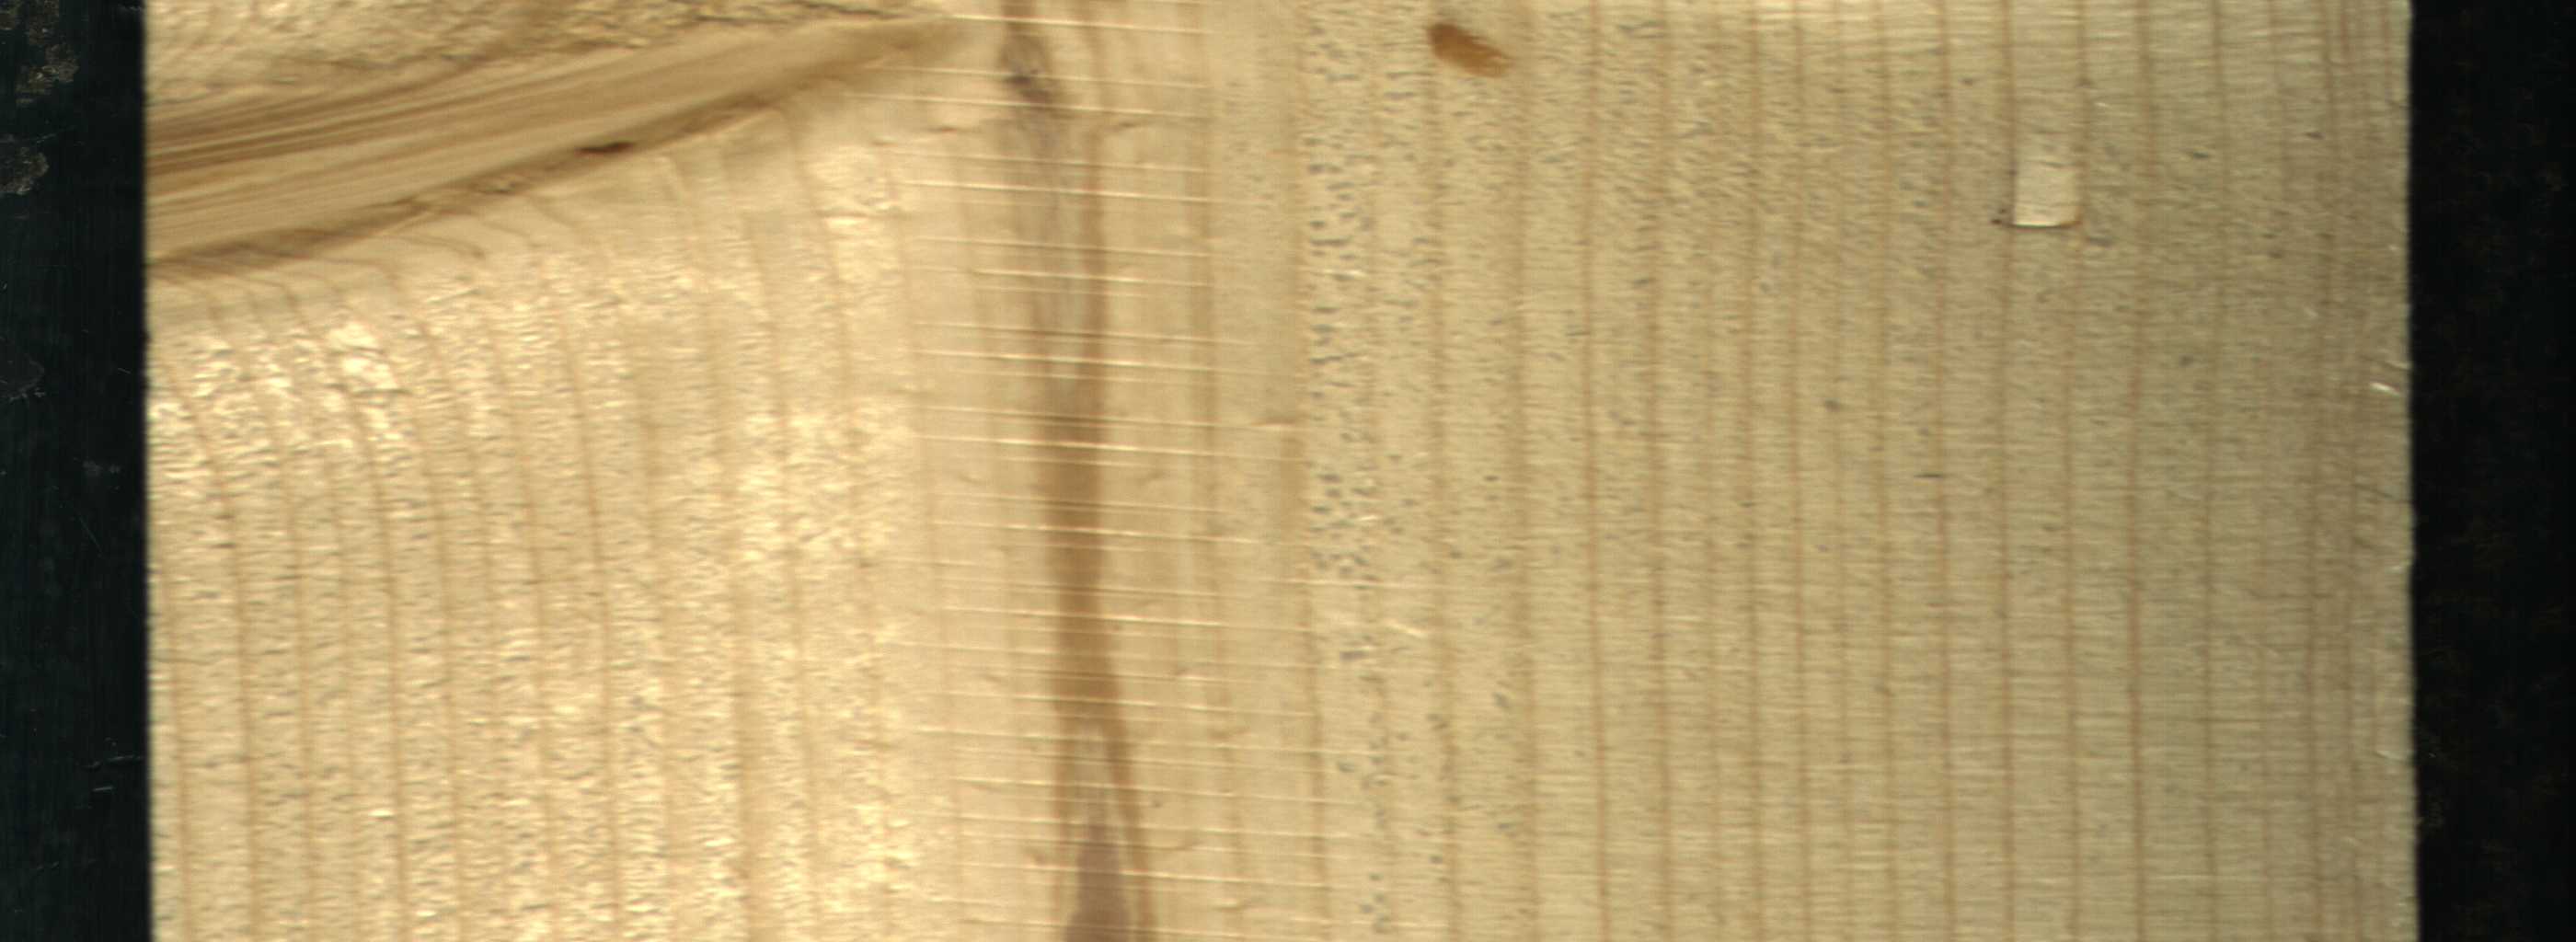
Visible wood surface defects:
resin
Quartzity
Live_Knot